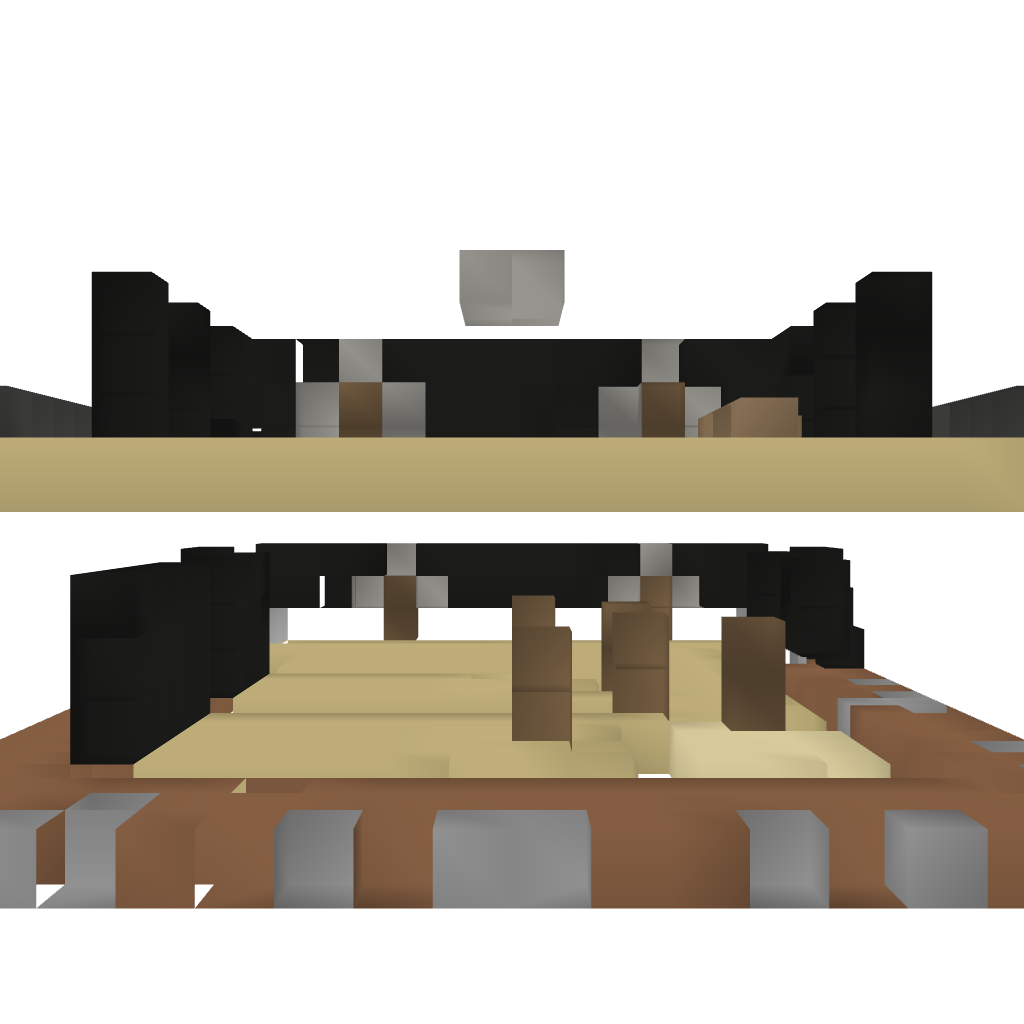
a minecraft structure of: S-Shaped House - Unfurnished